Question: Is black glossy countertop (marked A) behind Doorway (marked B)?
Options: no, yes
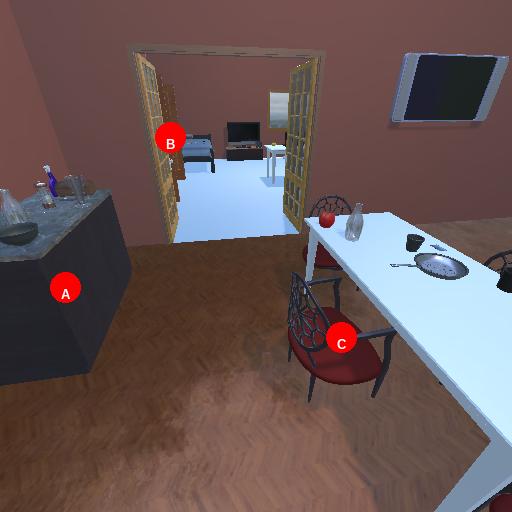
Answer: no